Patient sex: M
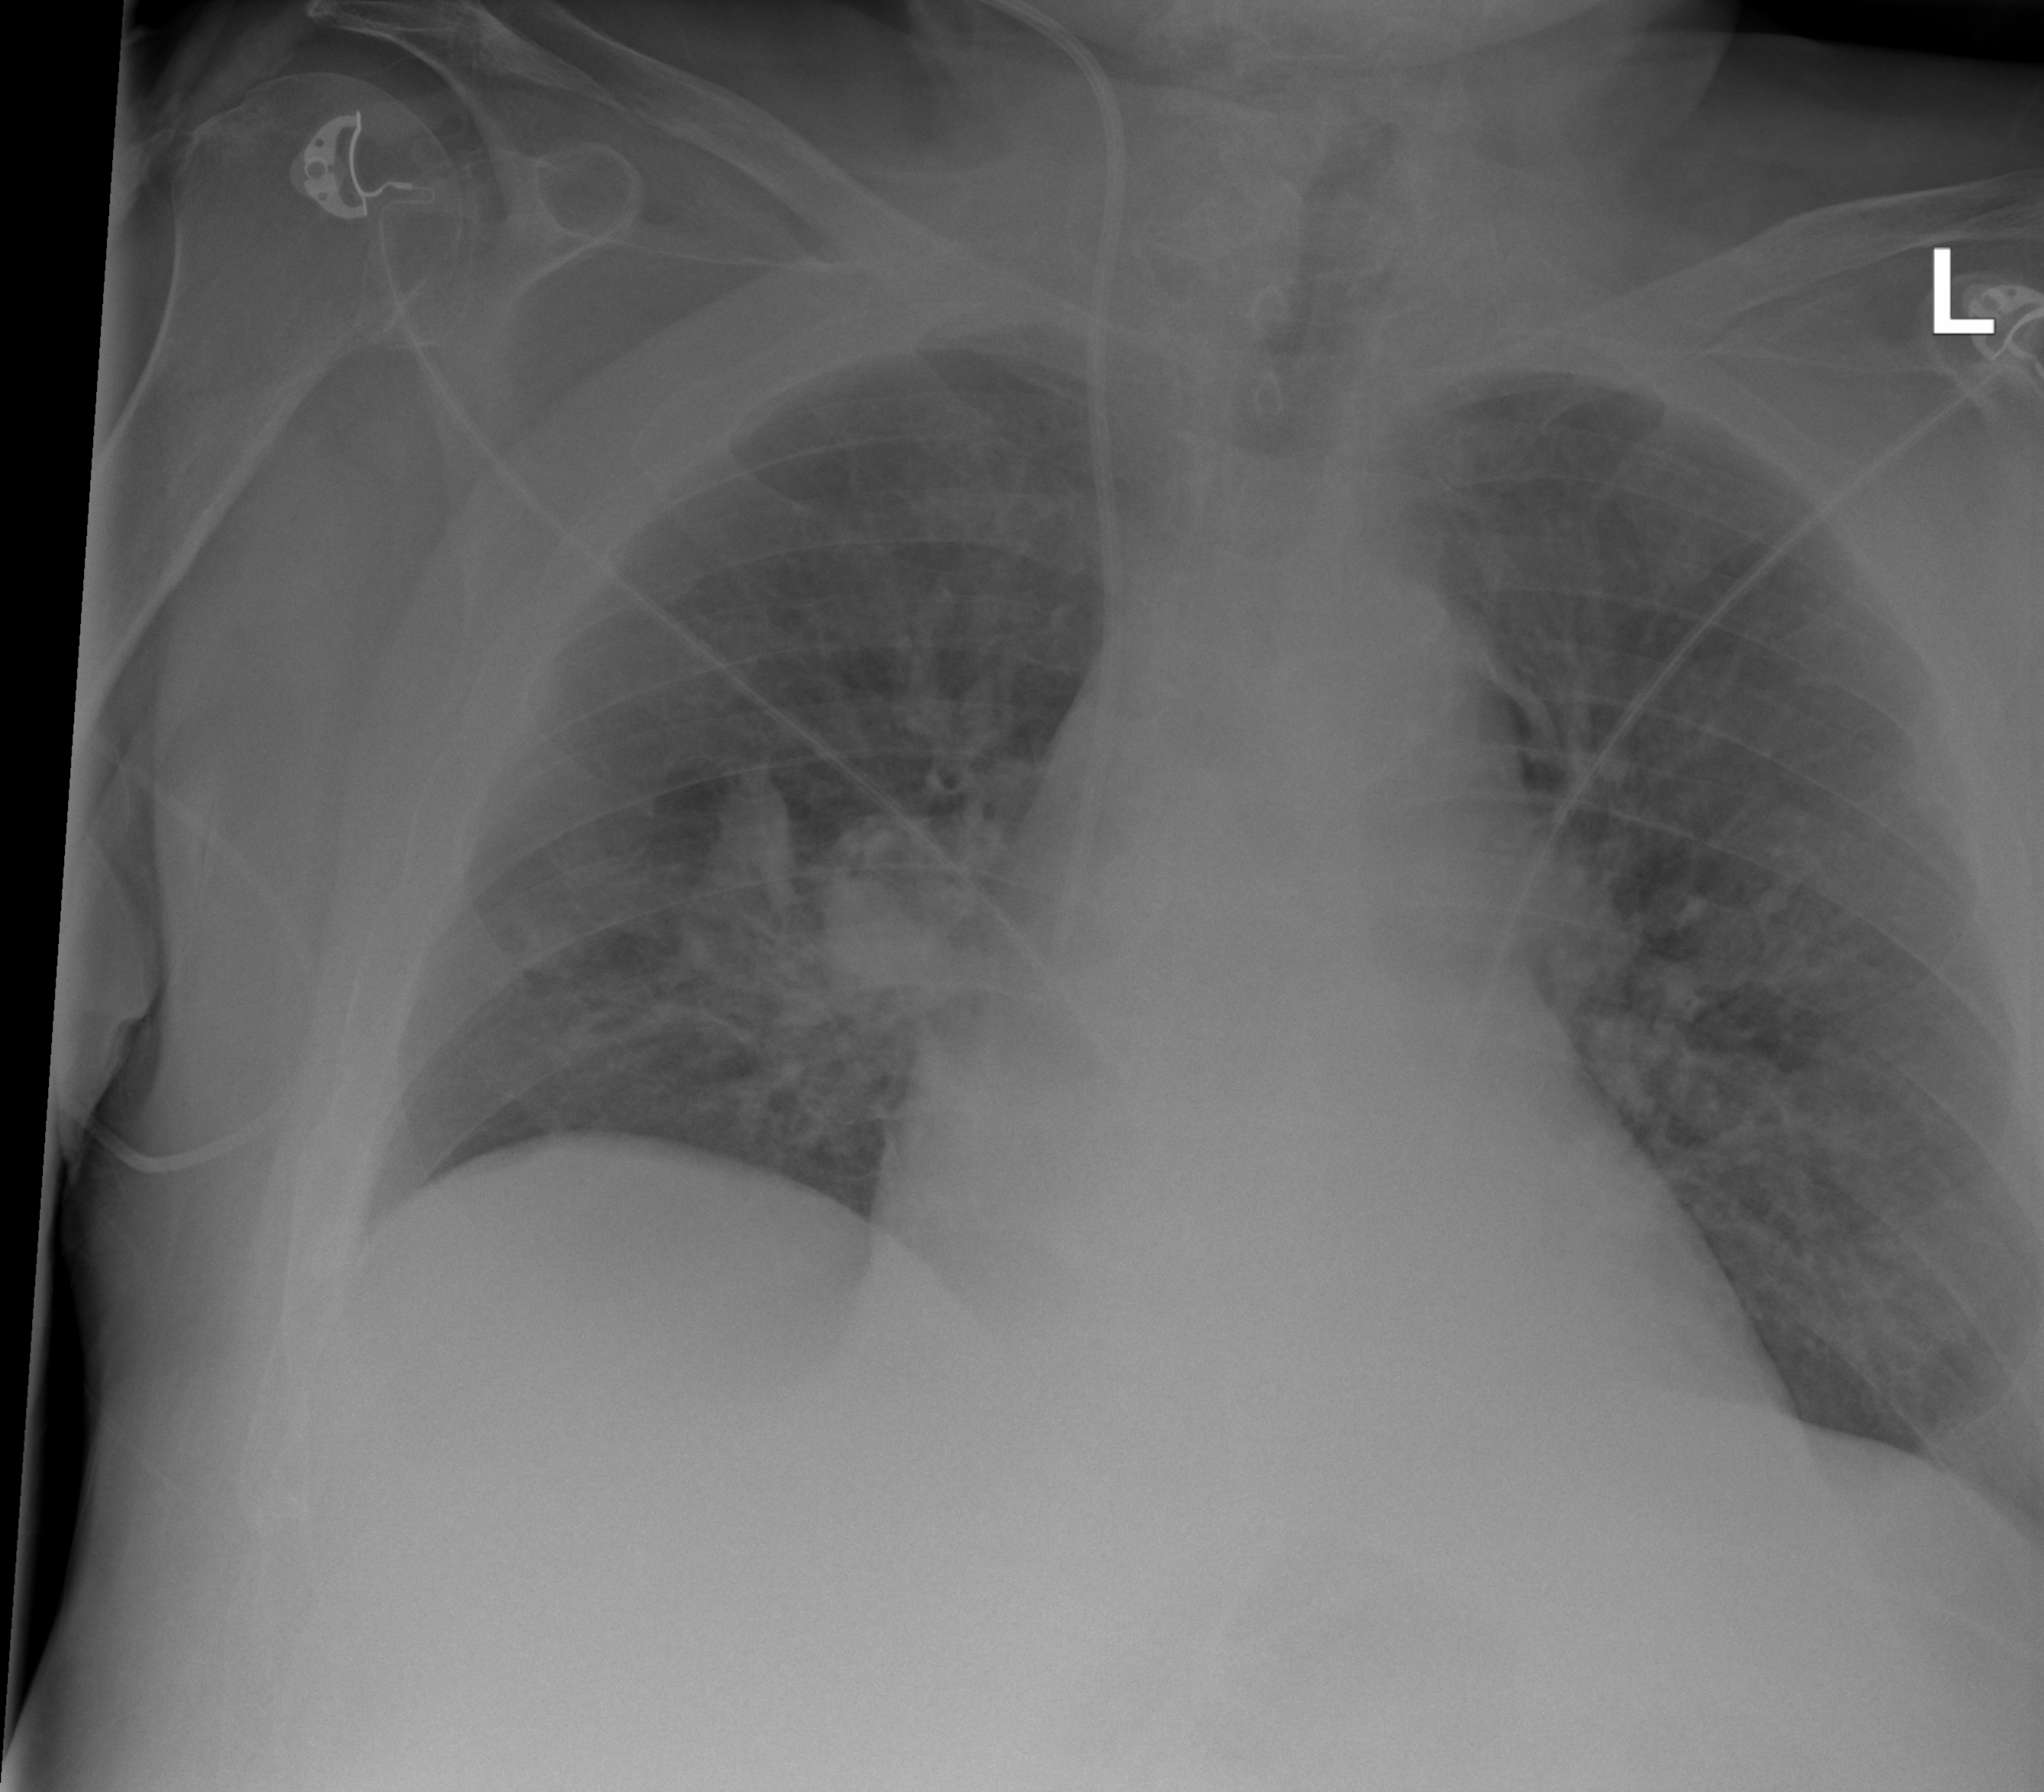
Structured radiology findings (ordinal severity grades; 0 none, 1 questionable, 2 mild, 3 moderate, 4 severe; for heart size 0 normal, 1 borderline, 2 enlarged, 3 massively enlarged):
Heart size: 2
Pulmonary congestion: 2
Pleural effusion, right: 0
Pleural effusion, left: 0
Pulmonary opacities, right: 2
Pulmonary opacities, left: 0
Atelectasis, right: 2
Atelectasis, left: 0